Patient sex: F
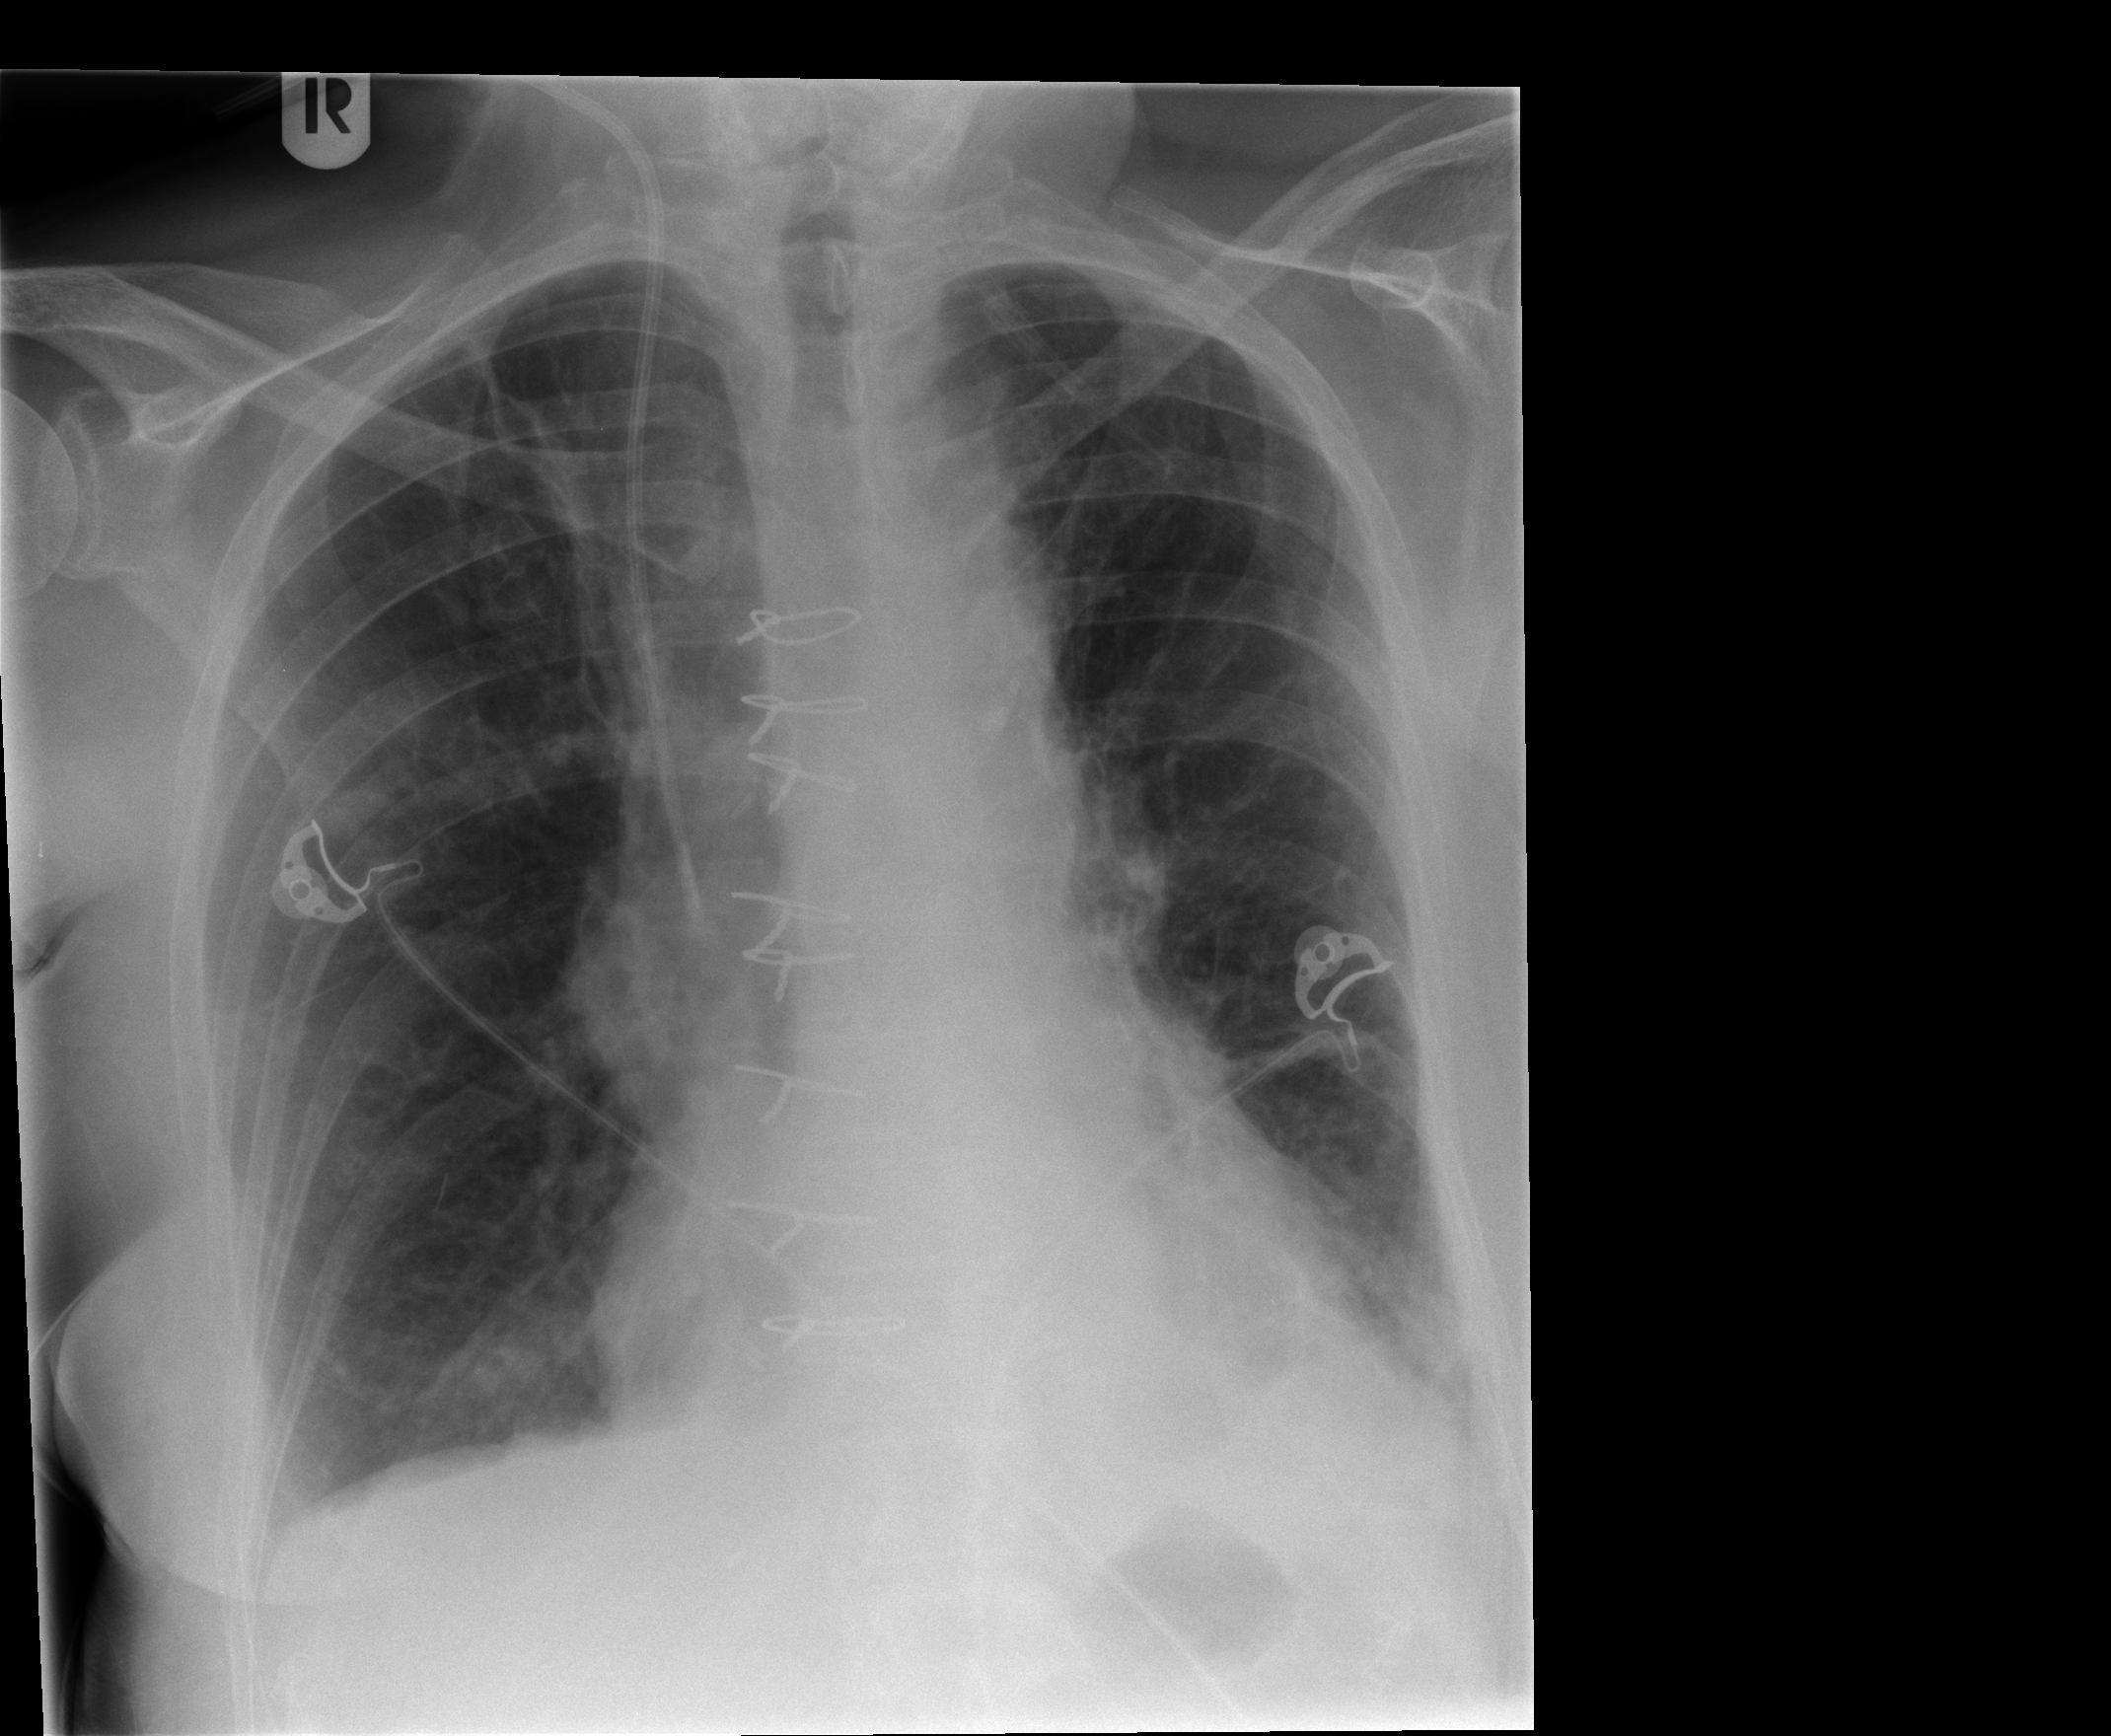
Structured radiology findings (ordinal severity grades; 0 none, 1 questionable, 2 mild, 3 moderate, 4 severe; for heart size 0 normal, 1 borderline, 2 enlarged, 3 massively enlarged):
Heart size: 0
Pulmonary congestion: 0
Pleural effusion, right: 1
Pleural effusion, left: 1
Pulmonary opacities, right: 0
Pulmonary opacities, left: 0
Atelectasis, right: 2
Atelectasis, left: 2